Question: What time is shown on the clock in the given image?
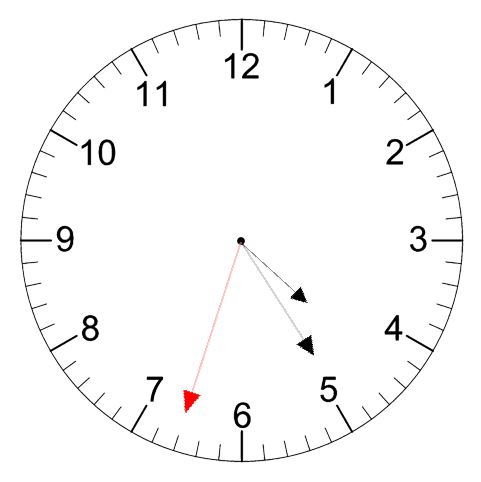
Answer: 04:24:33